Question: I have issue where 'obj->num_rows' constantly returns '1' Heres my code:
'''
$open_tickets = $con->query("SELECT COUNT(*) FROM support_tickets WHERE Username='" . $_SESSION['user'] . "'");
echo '<table><tr><th>Open Tickets</th><td>' . $open_tickets->num_rows . '</td></tr></table>';
$open_tickets->close();
'''
'$_SESSION['user']' is currently 'dextermb'

As you can see in my SQL table, there are , so why does the code always return '1'?
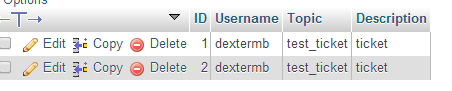
Answer: You are getting the number of rows returned - of course, this is only ever going to be 1. You probably want to get the value that is returned rather than the number of rows.